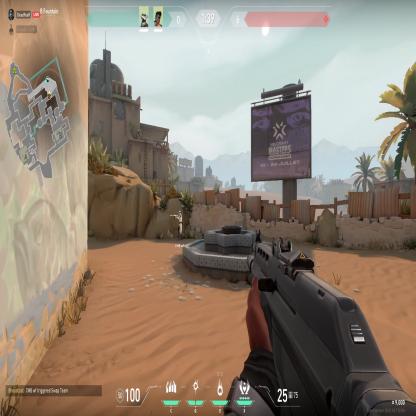
Label: teammate